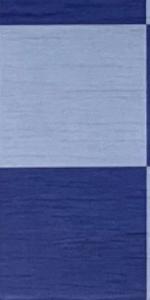
Label: Empty